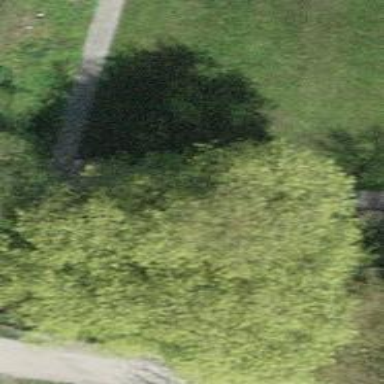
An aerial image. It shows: Bench.